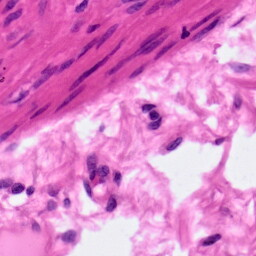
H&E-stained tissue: Pancreatic